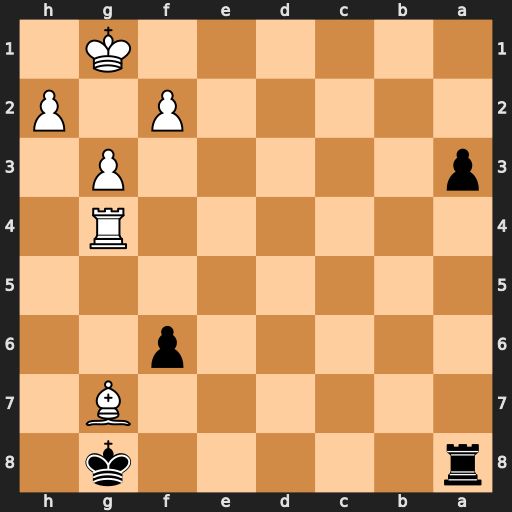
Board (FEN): r5k1/6B1/5p2/8/6R1/p5P1/5P1P/6K1
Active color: b
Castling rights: -
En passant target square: -
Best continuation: Kf7 Rd4 a2 Rd7+ Kg6 Bxf6 Kxf6